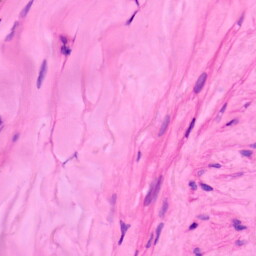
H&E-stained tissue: Lung